Field crop: tomato
Growth stage: 1
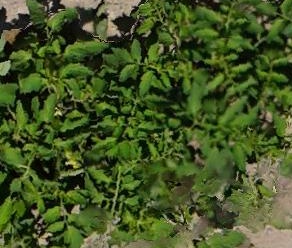
Species: tomato